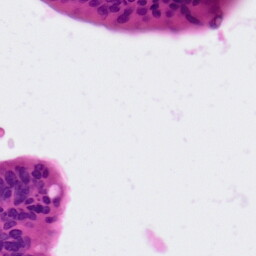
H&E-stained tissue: Colon